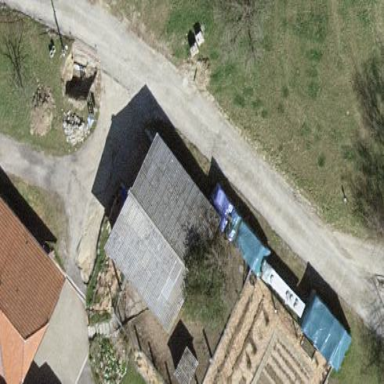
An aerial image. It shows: Rural barn.